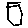
Label: hexagon